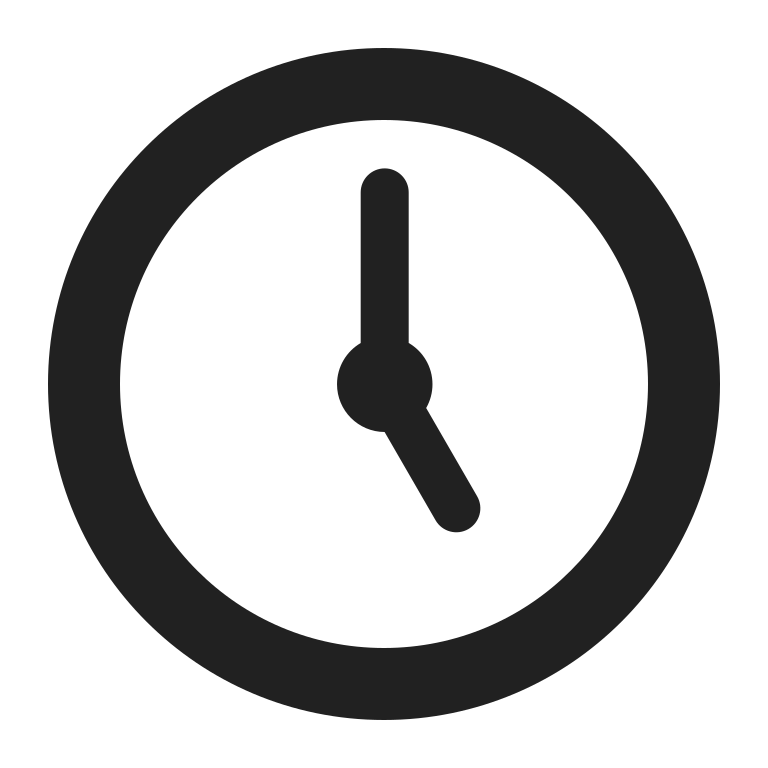
five oclock high contrast